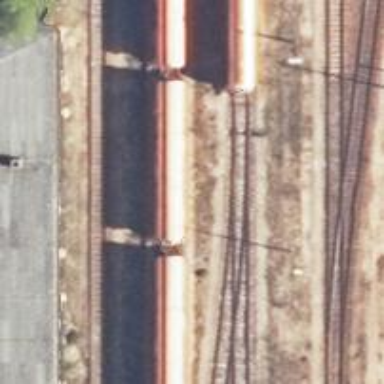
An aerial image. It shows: Railway switch.